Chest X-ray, AP view. Patient: 49 years old, sex M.
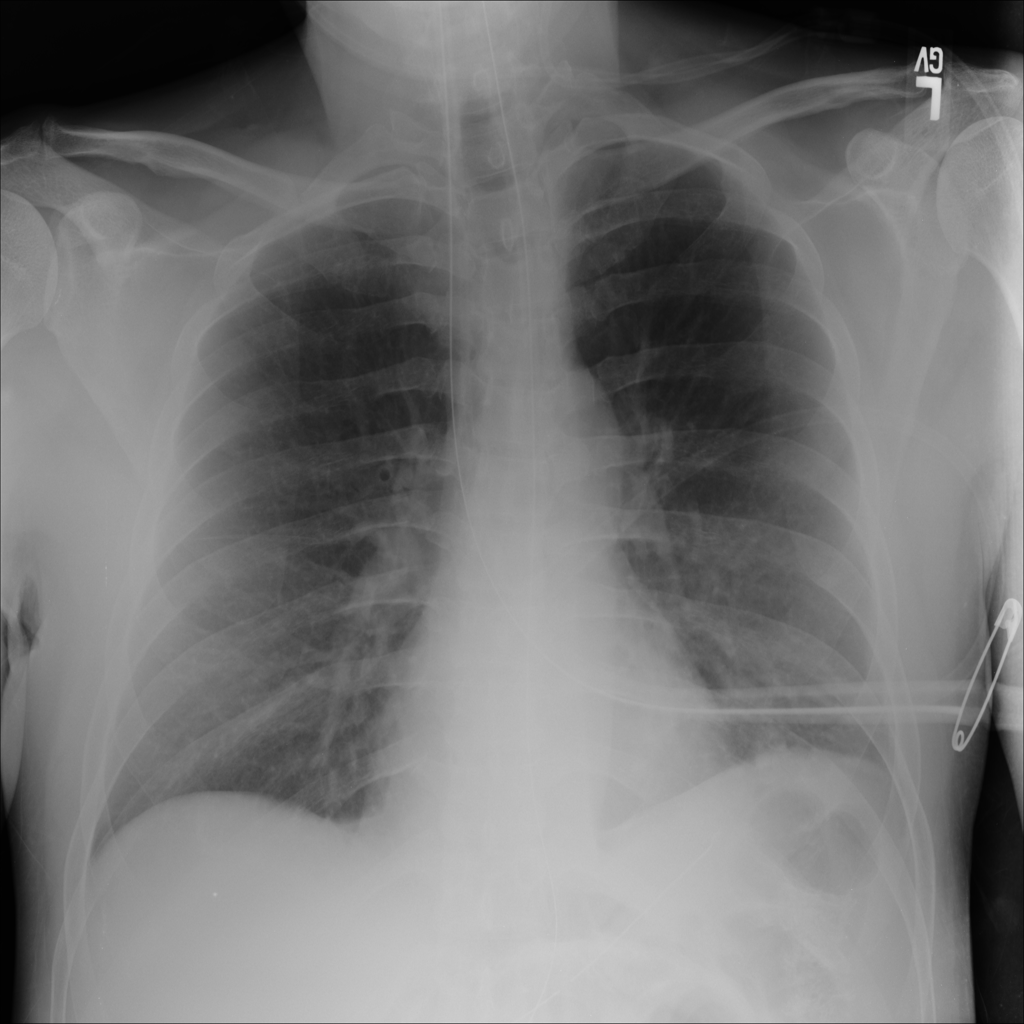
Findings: No Finding